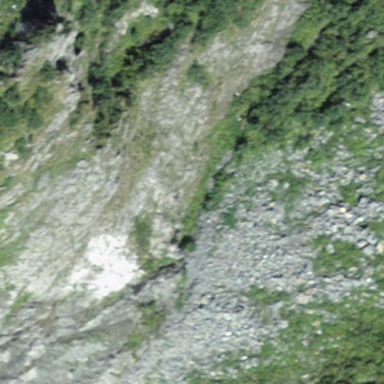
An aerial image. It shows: Natural scree.